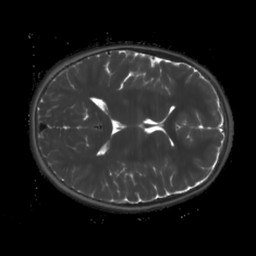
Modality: T2map
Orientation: axial
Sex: female
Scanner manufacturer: siemens
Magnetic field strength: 3 T
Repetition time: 4 s